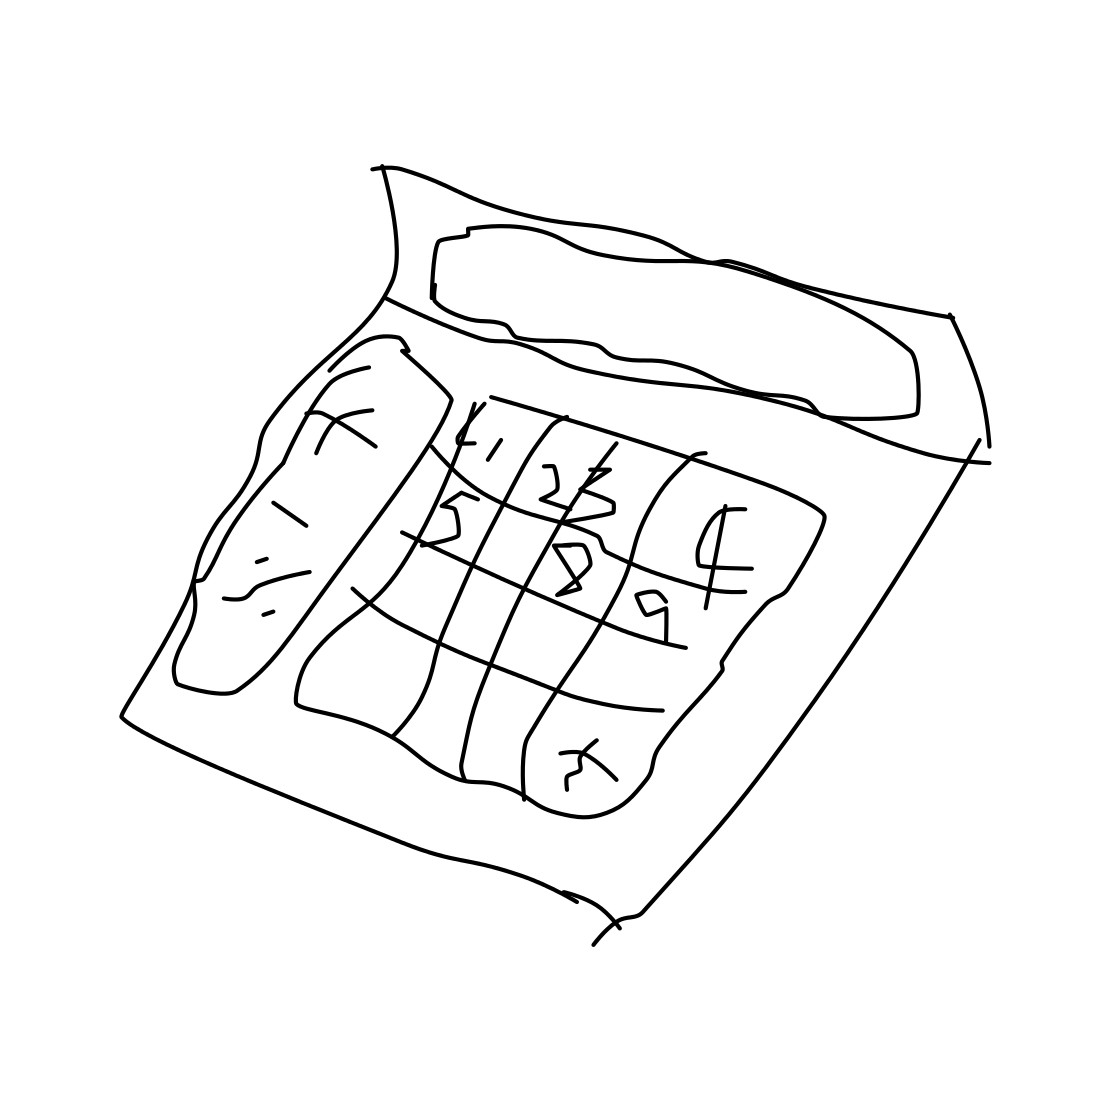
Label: calculator